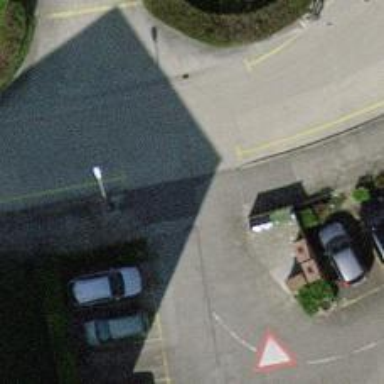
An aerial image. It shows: Asphalt footway with unmarked crossing.